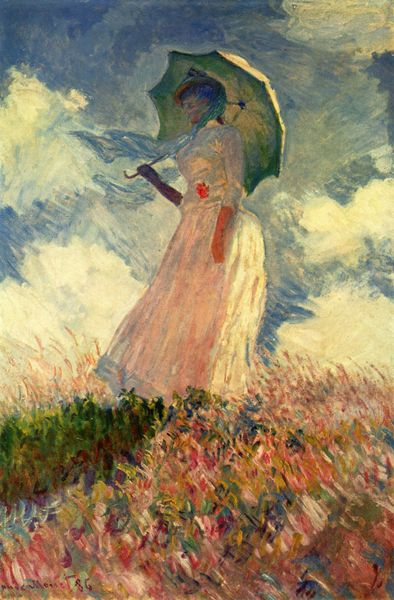
Titel: Frau mit Sonnenschirm (Studie)
Künstler: Claude Monet
Standort: Paris
Institution: Musée d'Orsay
Schlagwörter: berg, blau, dunkel, gemälde, hand, himmel, schatten, weiß, wolken, aquarell, gelb, grün, impressionismus, landschaft, mädchen, blume, blumen, braun, bunt, frau, grau, haar, handschuhe, hell, hut, kleid, licht, orange, pastell, renoir, ausblick, blick, blüte, blüten, dame, gras, gürtel, rasen, regenschirm, rose, rot, schal, schirm, schleier, sonnenschirm, tuch, wiese, wolke, haube, jung, mütze, arm, arme, falten, gesicht, halten, stehen, schauen, öl, feld, gräser, hügel, natur, wind, sonne, gewand, haare, brosche, rosa, schulter, anhöhe, hellblau, taille, farbig, sommer, ruhe, pointilismus, warm, farben, farbe, violett, pause, rast, spazieren, flattern, luft, sturm, wehen, duktus, monet, halstuch, manet, edel, monumental, fein, sonnenhut, blumenwiese, frühling, impression, regen, griff, wei, gogh, bla, spaziergang, windig, draußen, schönheit, tupfen, wärme, leid, pinselstriche, biegen, schutz, vincent, pointillismus, impressionist, schleierwolken, brise, luftig, sonnenschutz, imression, phantastisch, wollen, verweht, sommerwiese, sdv, blumenfeld, rotarme, schim, schleuer, sommerfeld, flattert, schirm seurat, weßeskleid